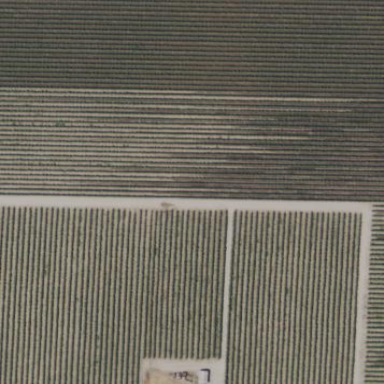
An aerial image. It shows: Vineyard.